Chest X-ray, PA view. Patient: 28 years old, sex M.
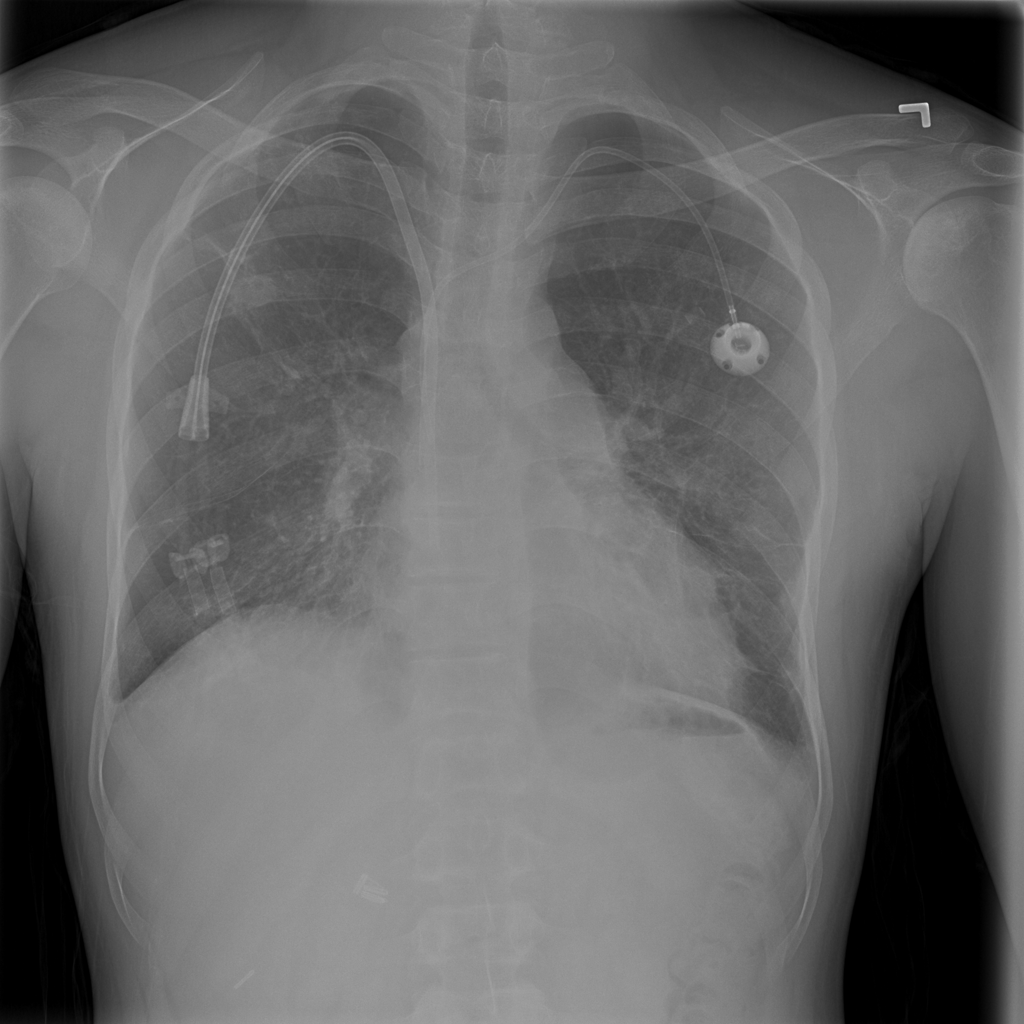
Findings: No Finding